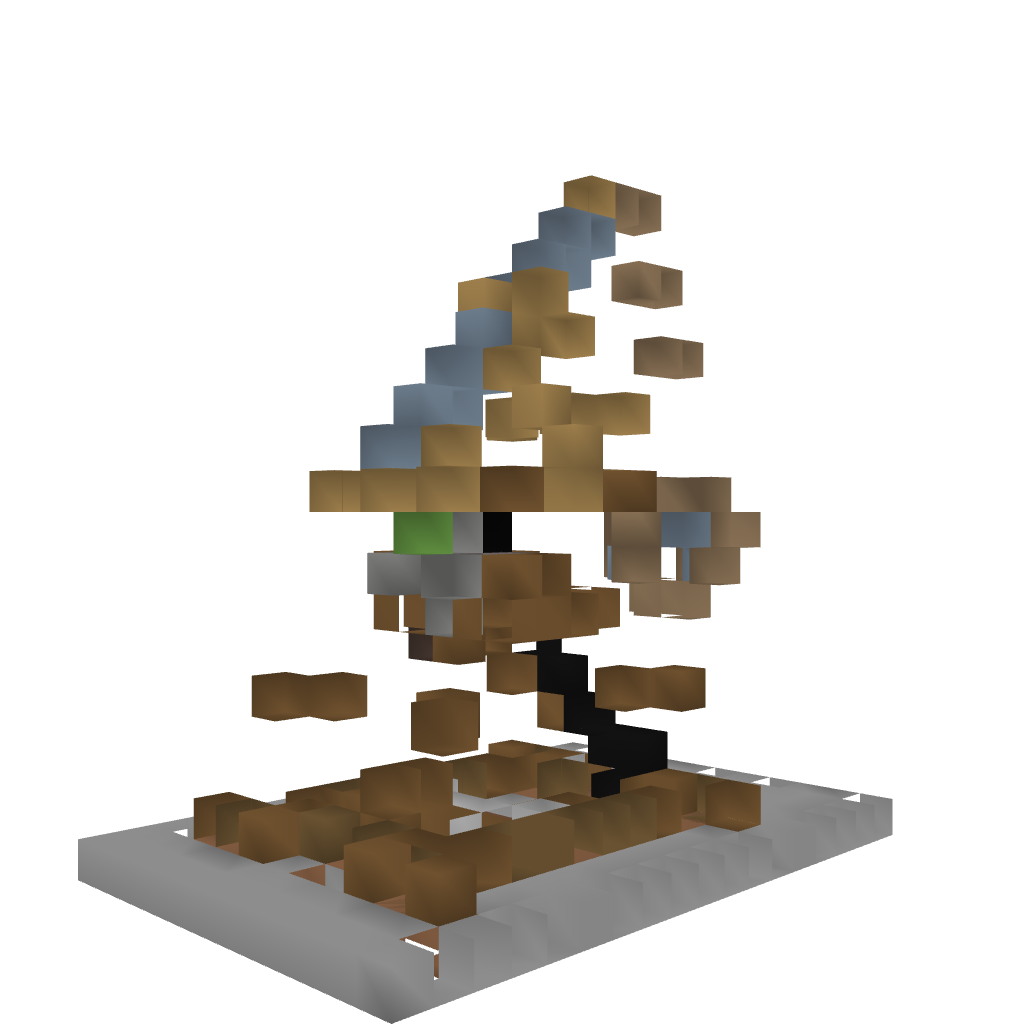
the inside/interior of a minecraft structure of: Medieval Trebuchet v1.0